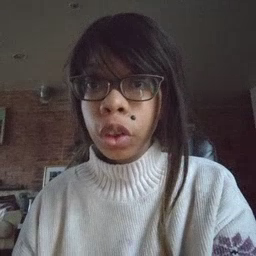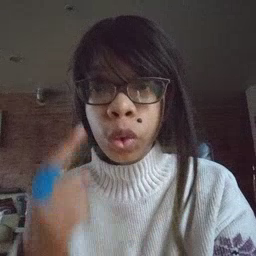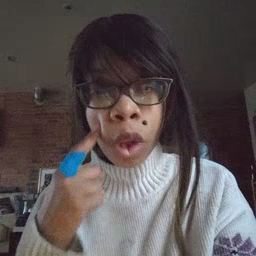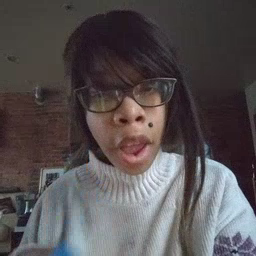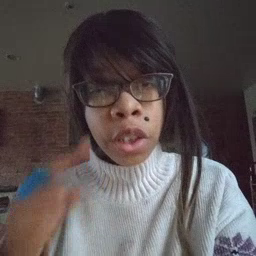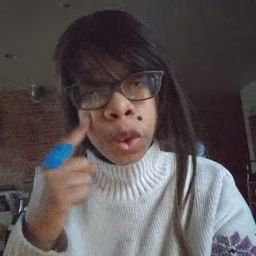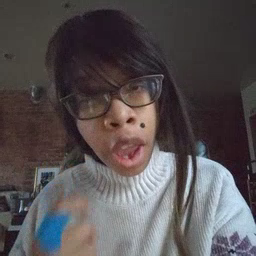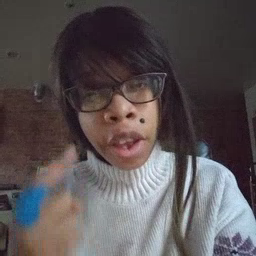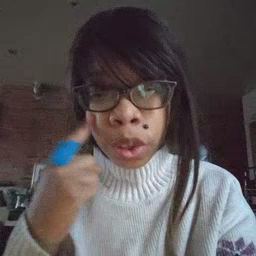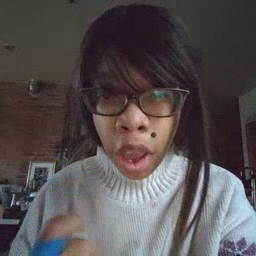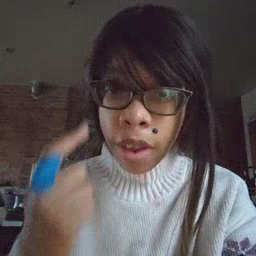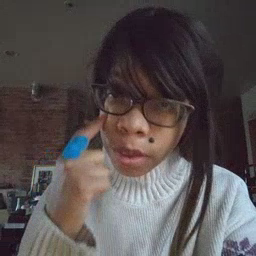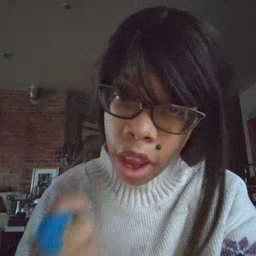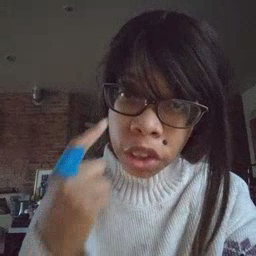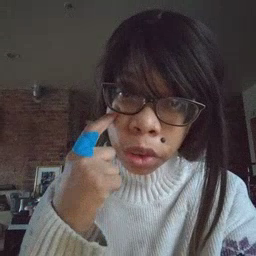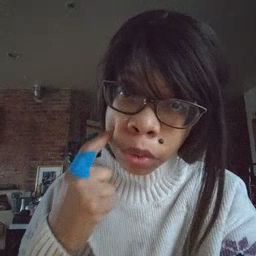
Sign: cry